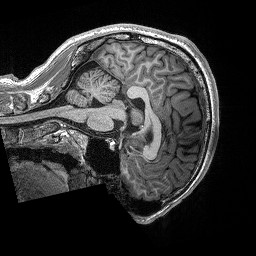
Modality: T1w
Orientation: sagittal
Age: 19
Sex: male